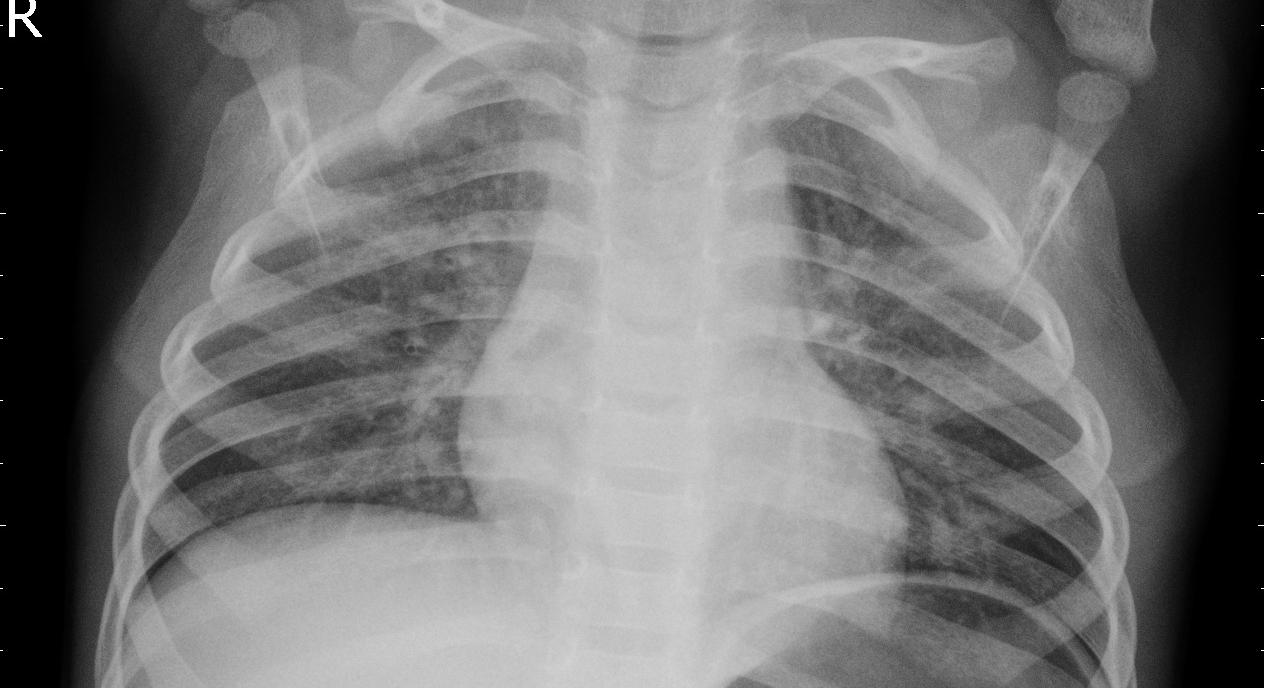
Diagnosis: PNEUMONIA